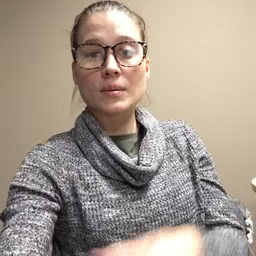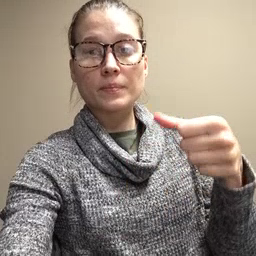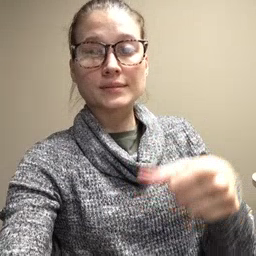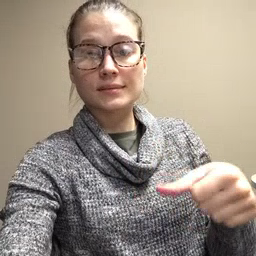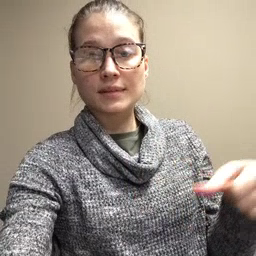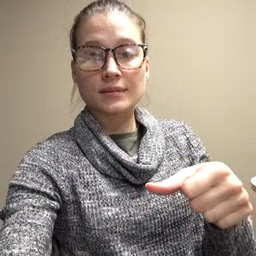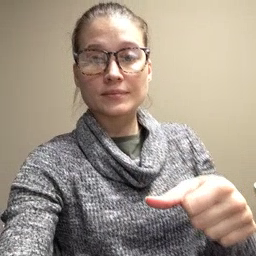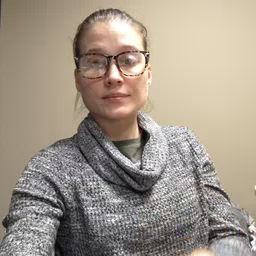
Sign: puzzle